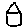
Label: house